八年级 · 变换几何
下列图案是轴对称图形的是 $(\quad)$.
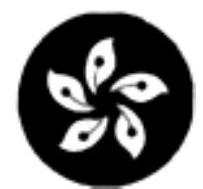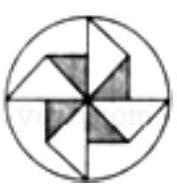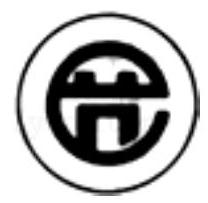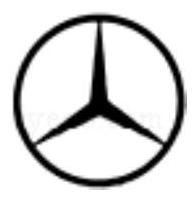
A.

B.

c.

D.

答案: D